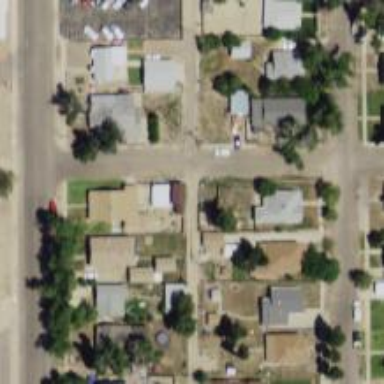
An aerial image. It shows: Alley classified as service road.